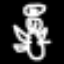
Label: angel